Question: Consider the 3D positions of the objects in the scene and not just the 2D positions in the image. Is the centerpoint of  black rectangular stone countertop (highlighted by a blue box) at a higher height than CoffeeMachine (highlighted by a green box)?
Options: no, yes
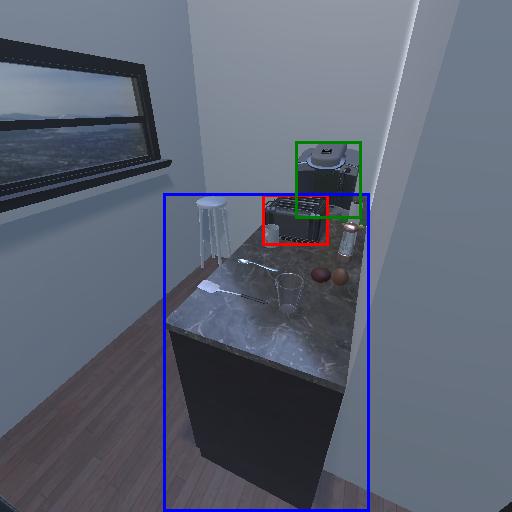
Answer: no